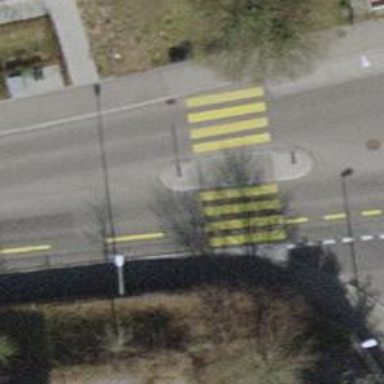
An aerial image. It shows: Marked zebra crossing with island.